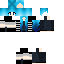
A female human skin with pale skin, wearing blonde helmet dressed in a blue hoodie and black pants, featuring a closed mouth.